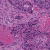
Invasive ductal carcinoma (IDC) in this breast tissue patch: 1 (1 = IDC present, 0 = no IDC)